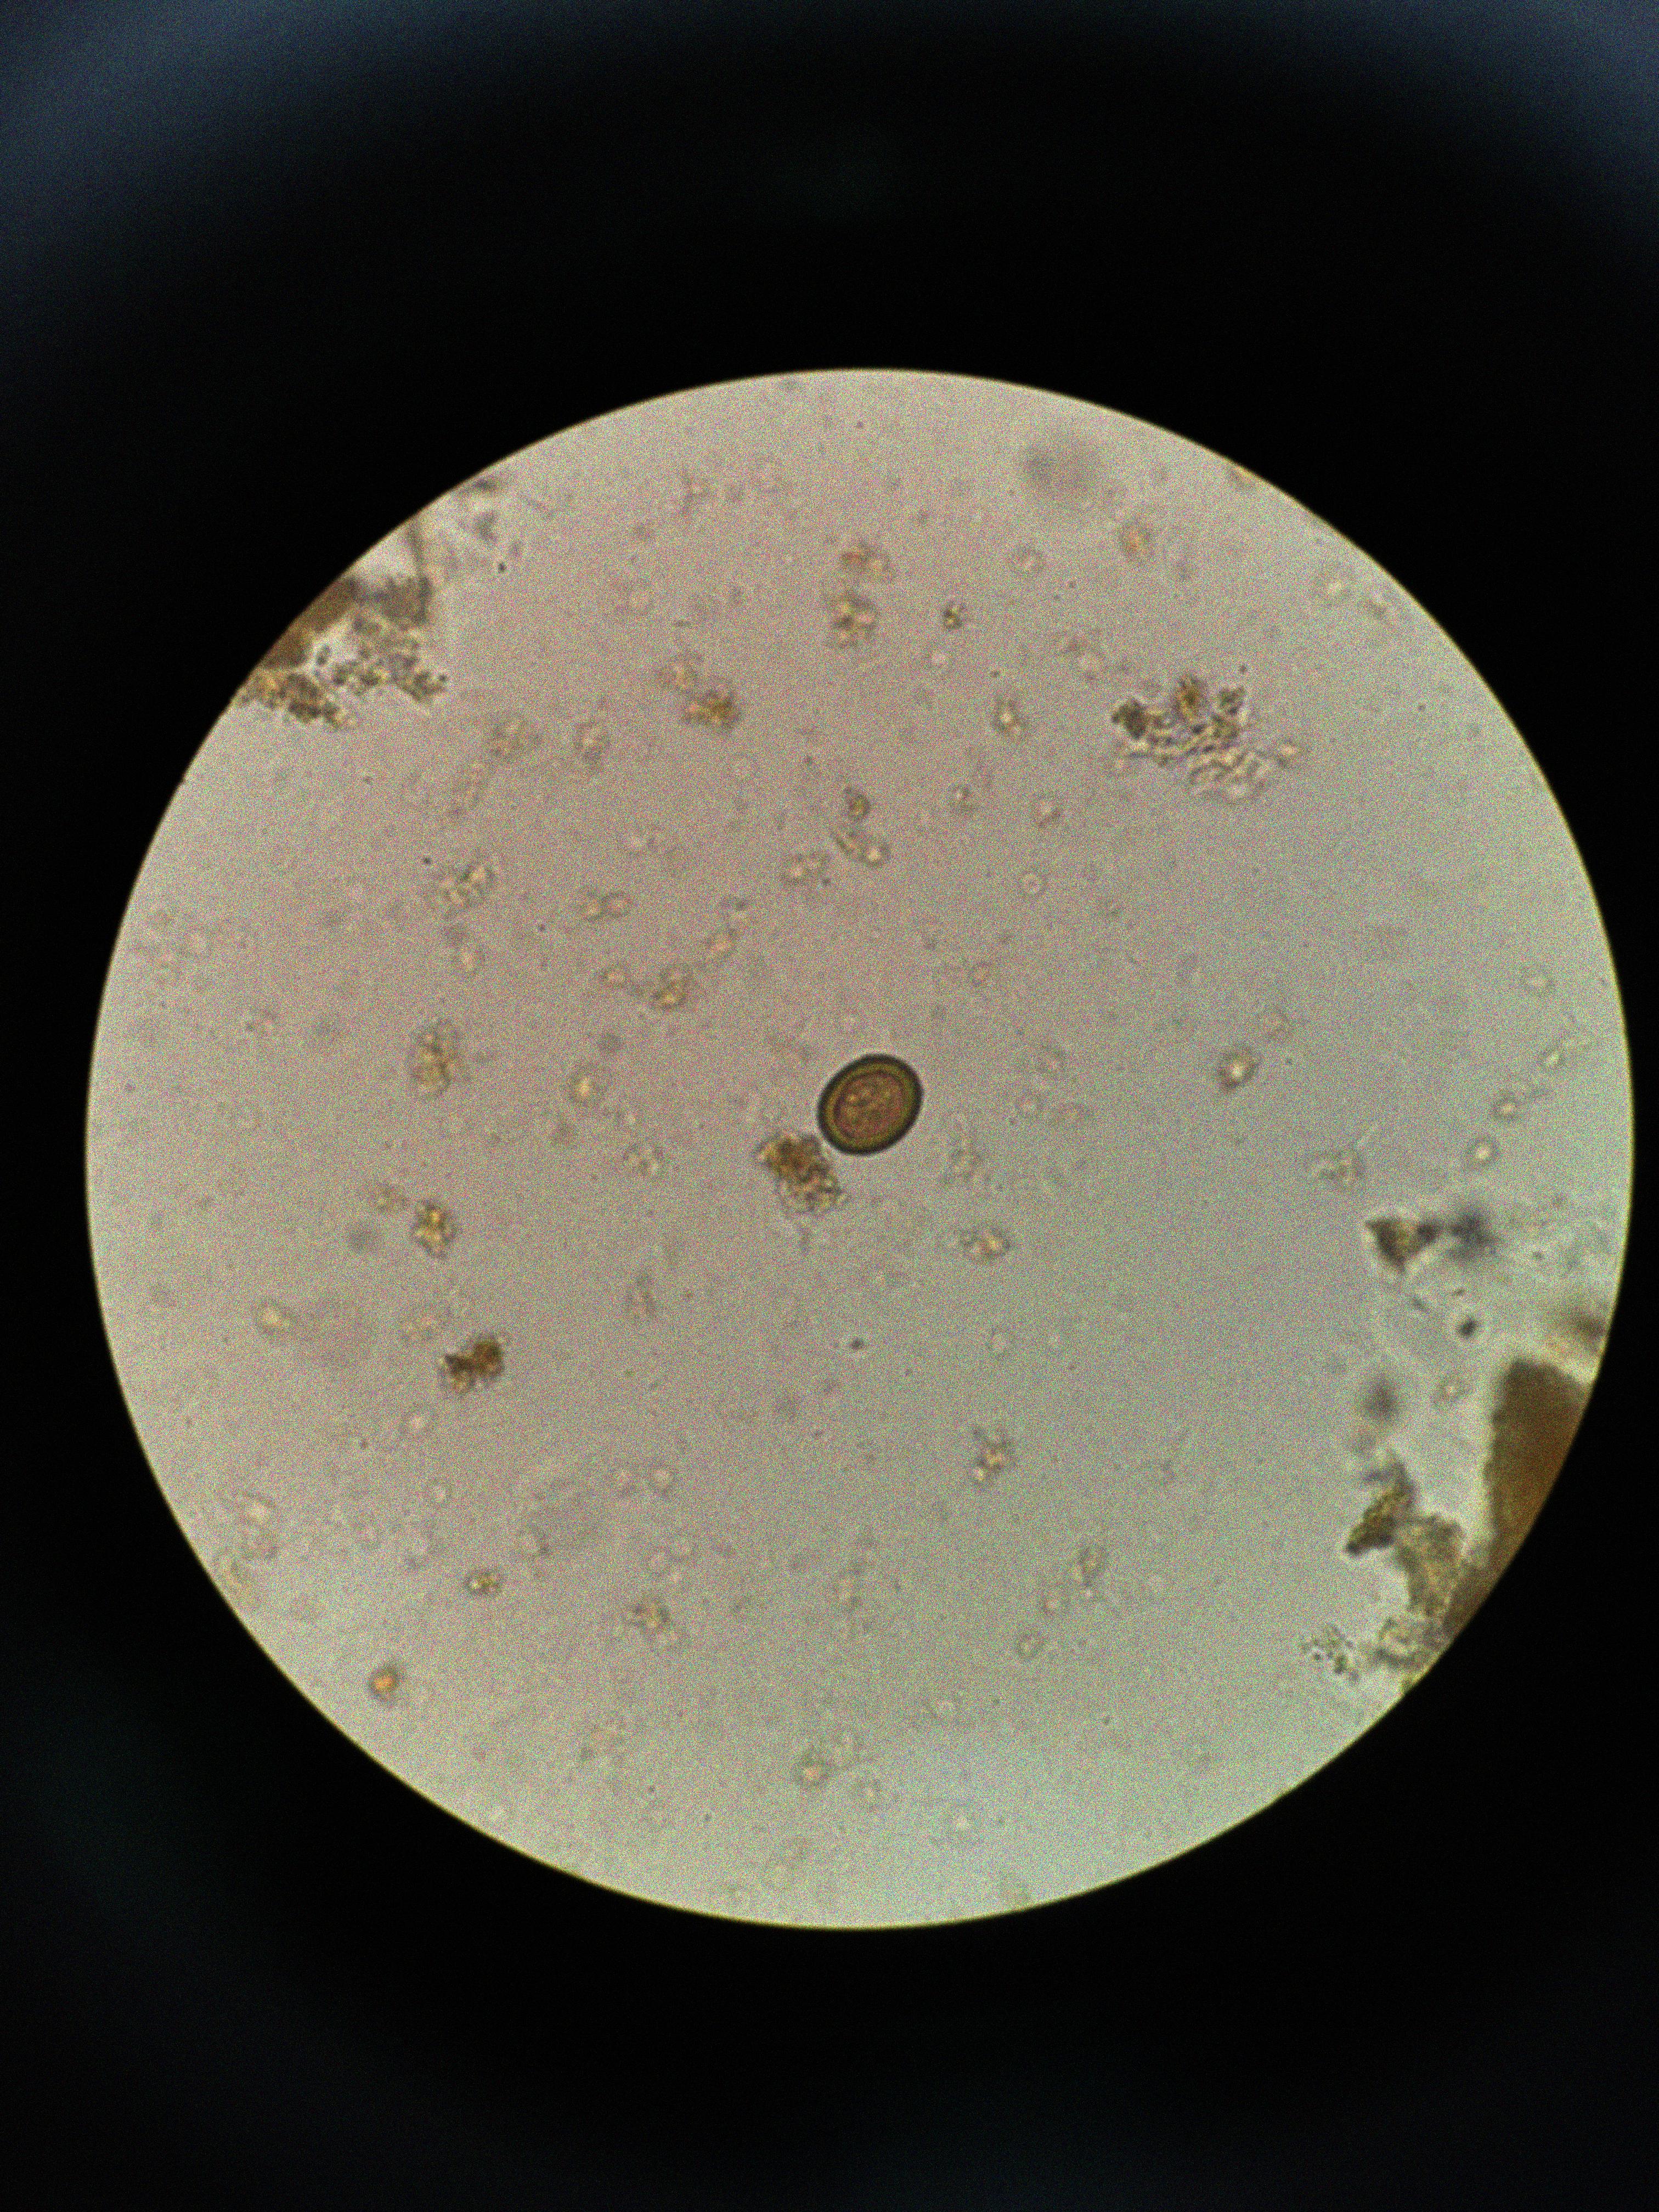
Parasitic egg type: Taenia spp. egg